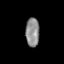
Tissue: prostate
Cell type: T cells
Senescence score: 0.304
Nuclear area (px): 386
Mean DAPI intensity: 140.894